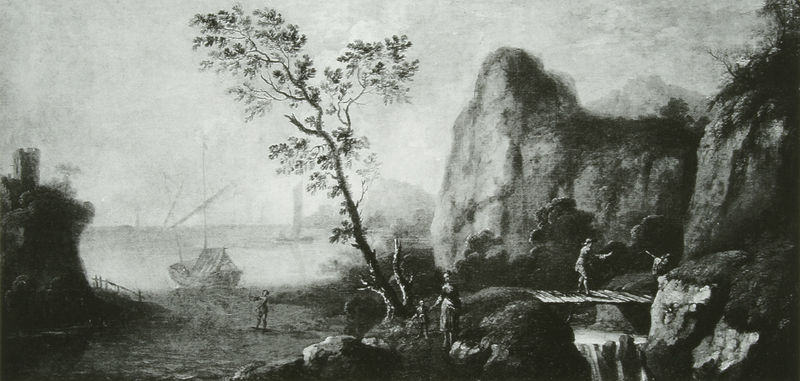
Titel: Felsige Küste
Standort: Dresden
Institution: Gemäldegalerie Alte Meister
Schlagwörter: baum, berg, blätter, felsen, gemälde, hand, himmel, kampf, mann, meer, schatten, wasser, weiß, wolken, bäume, fluss, landschaft, menschen, see, ufer, äste, frau, grau, holz, licht, männer, schwarz, zeichnung, gras, schloss, weg, zaun, malerei, alt, bibel, mensch, stein, steine, öl, ast, bach, flusslauf, horizont, hügel, stamm, wind, brücke, busch, büsche, gebüsch, boden, kind, mutter, wasserfall, boot, boote, genre, kahn, kinder, turm, bäumchen, küste, schiff, schiffe, segel, segelboot, strand, fischer, mast, segelschiff, abhang, berge, fels, gebirge, klippen, graphik, nebel, steil, idylle, hafen, kaimauer, masten, querformat, steg, balken, bretter, bucht, unscharf, klippe, segeln, steilküste, flucht, foto, ebbe, ruine, stangen, burg, türmchen, diesig, abschied, druck, schwarzweiss, radierung, stich, quer, kopie, verschwommen, jesus, duell, maria, angler, segelmast, barok, sege, lorrain, felsn, stiene, hausboot, pipistrelli, schift, gluss, feks, steh, tuem, gbaum